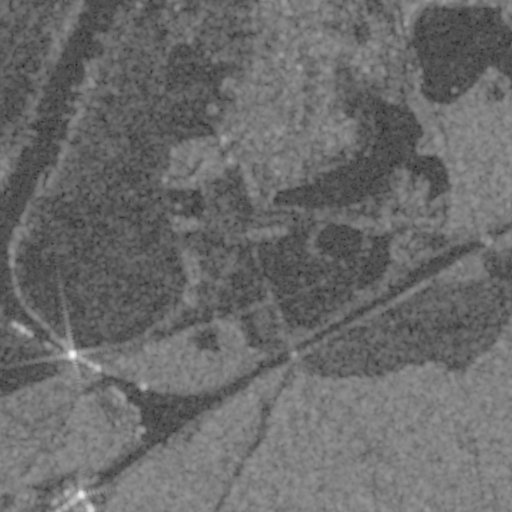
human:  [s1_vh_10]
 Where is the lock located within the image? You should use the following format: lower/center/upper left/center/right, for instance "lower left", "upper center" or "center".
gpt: The lock is located in the lower left of the image.
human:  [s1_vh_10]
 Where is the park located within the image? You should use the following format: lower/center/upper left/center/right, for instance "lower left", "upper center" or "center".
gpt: The park is located in the upper right of the image.
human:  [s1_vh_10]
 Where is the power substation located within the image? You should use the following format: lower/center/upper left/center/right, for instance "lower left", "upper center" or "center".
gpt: The power substation is located in the upper center of the image.
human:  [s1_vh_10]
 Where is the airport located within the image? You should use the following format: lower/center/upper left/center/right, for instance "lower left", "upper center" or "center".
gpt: There is no airport in the image.

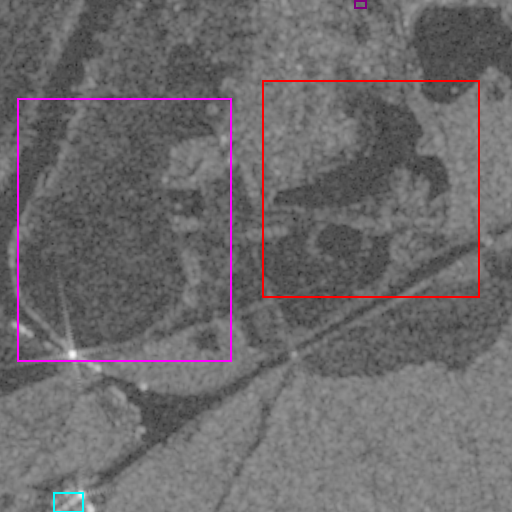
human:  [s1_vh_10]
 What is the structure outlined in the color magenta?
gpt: The structure outlined in magenta is a crop field.
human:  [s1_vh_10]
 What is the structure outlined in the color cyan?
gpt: The structure outlined in cyan is a lock.
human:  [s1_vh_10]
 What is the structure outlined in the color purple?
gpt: The structure outlined in purple is a park.
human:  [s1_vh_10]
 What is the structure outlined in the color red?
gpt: The structure outlined in red is a quarry.
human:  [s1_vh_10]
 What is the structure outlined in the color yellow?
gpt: There is no yellow outline.